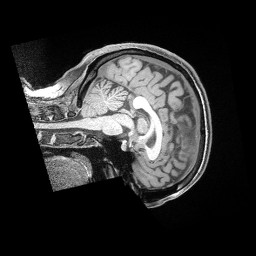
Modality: T1w
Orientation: sagittal
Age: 38
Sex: female
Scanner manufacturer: siemens
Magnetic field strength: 3 T
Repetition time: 2 s
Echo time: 0.00211 s